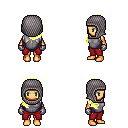
a pixel art fantasy rpg character, female body template, human, tanned skin, steel chest armor, red pants, gold right-swept hairstyle, chain hood, metal gloves, four views (front, back, left, right), 2x2 character sprite sheet, small pixel art, hard edges, no anti-aliasing